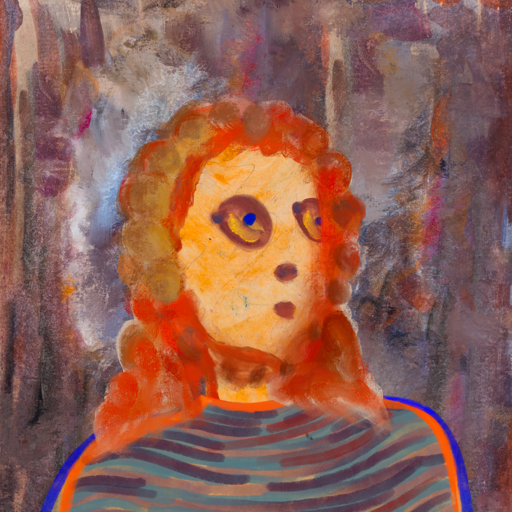
Background: Hypocrite, Head And Neck Side: Experience, Face Side: Mother_And_Son_Son, Bust: Experience, Hair Side: Rupkatha, Head Accessory: Blank, Second Necklace: Blank, Necklace: Blank, Baby: Blank